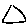
Label: triangle